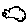
Label: cloud